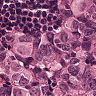
Metastatic tissue present: yes